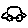
Label: car